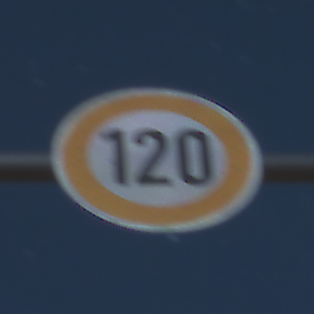
Verkehrszeichen: Geschwindigkeit120
Umgebung: Outdoor, Nature
Tageszeit: Night
Wetter: PartlyCloudy
Licht: Natural
Jahreszeit: NotSpecified
Kontrast: HighContrast